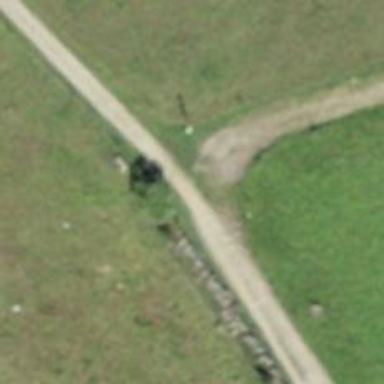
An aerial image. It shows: Guidepost providing information.